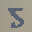
Label: 5